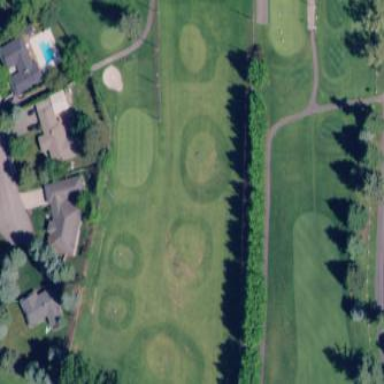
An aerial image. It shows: Driving range for golf practice.